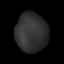
Tissue: lung
Cell type: Epithelial cells
Senescence score: 0.2079
Nuclear area (px): 1220
Mean DAPI intensity: 48.89